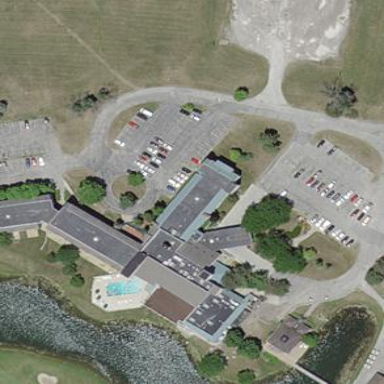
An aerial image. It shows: Hotel building.